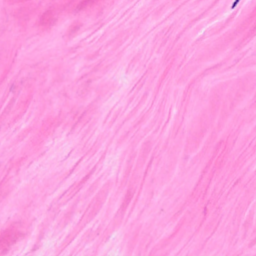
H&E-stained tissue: Breast